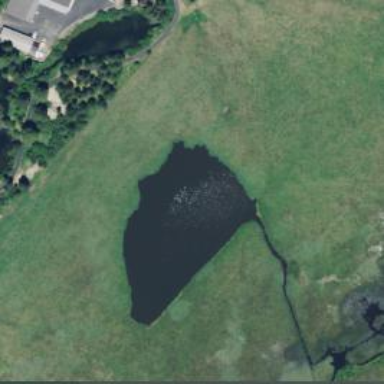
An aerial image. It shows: Pond surrounded by natural water.